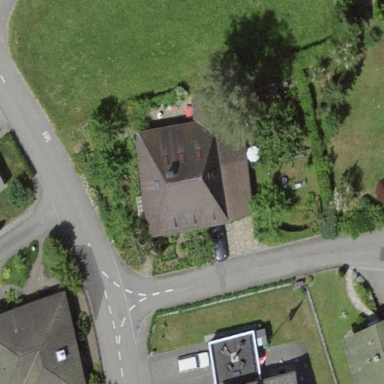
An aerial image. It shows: Detached building.